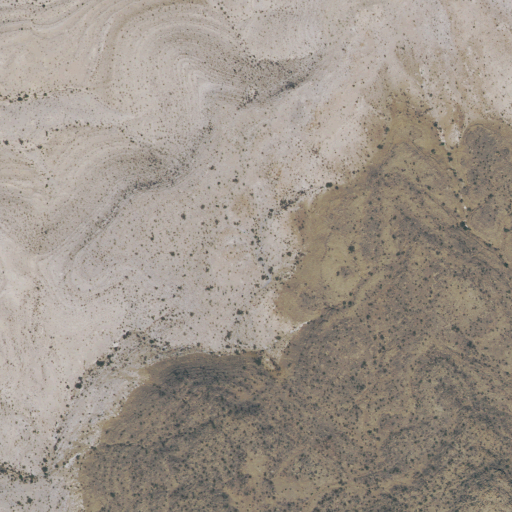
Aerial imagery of mountains in Texas named Chalk Mountains containing shrub and grassland